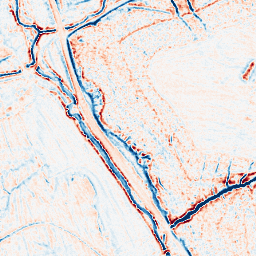
Category: edge_preserving
Decomposition family: bilateral
Decomposition parameters: d: 9
sigma_color: 150
sigma_space: 150
Upsampling method: sinc_blackman
Upsampling parameters: scale: 4
kernel_size: 8
Upsampling scale: 4